Question: A sequence cannot be generated because 'input$amount' is not generating, possibly due to my folder structure.
Error Message:

Consider an rshiny app with the following folder structure:
'''
.
+-- app.R
+-- _ui_elements
| +-- body.R
| +-- sidebar.R
| +-- _tabs
| +-- example_tab.R
'''
Wherein the code is as follows:
'''
app.R
library(shiny)
library(tidyverse)
library(shinydashboard)
library(plotly)
source("ui_elements/sidebar.R", local = TRUE)
source("ui_elements/body.R", local = TRUE)
ui <-
dashboardPage(
dashboardHeader(title = "Example"),
sidebar,
body
)
server <- function(input, output, session) {
amount_df <- reactive({
tibble(amount = seq(1, input$amount))
})
output$amount_curve <- renderPlotly({
amount_df() %>%
ggplot(aes(amount)) +
geom_point()
})
}
shinyApp(ui = ui, server = server)
body.R
source("ui_elements/tabs/tab_example.R", local = TRUE)
body <-
dashboardBody(
tabItems(
tab_example
)
)
sidebar.R
sidebar <-
dashboardSidebar(
sidebarMenu(
menuItem("Example", tabName = "example", icon = icon("couch"))
)
)
tab_example.R
tab_example <-
tabItem(tabName = "example",
fluidRow(
column(6, numericInput("Amount","amount", min = 1, max = 1000, value = 500)),
column(6, plotlyOutput("amount_curve"))
)
)
'''
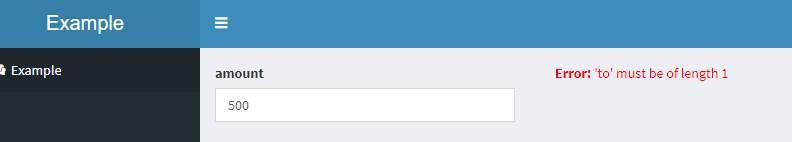
Answer: The problem is not the file structure but the passing of parameters. You have the wrong order of the parameters 'inputId' and 'label'. Change the code in 'tab_example.R' to the following.
'''
tab_example <-
tabItem(tabName = "example",
fluidRow(
column(6, numericInput(inputId = "amount",label = "Amount", min = 1, max = 1000, value = 500)),
column(6, plotlyOutput("amount_curve"))
)
)
'''
You will get new problems then but I think you can probably solve them by your self.